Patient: sex M, age 62
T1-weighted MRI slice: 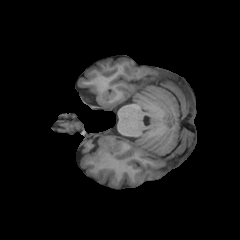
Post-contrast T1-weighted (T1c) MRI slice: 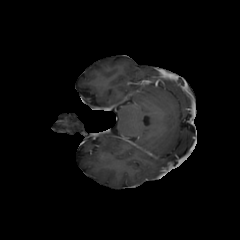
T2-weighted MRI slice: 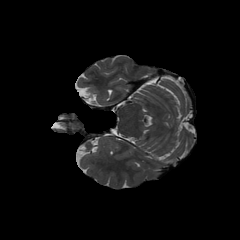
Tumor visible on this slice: no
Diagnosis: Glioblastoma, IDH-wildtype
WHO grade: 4